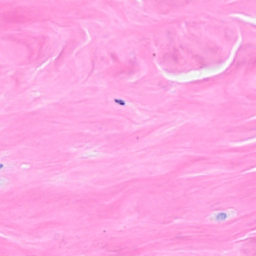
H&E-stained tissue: Breast